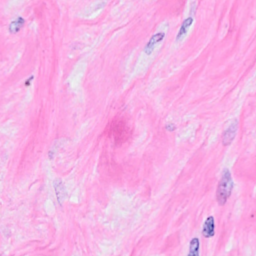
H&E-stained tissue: Breast